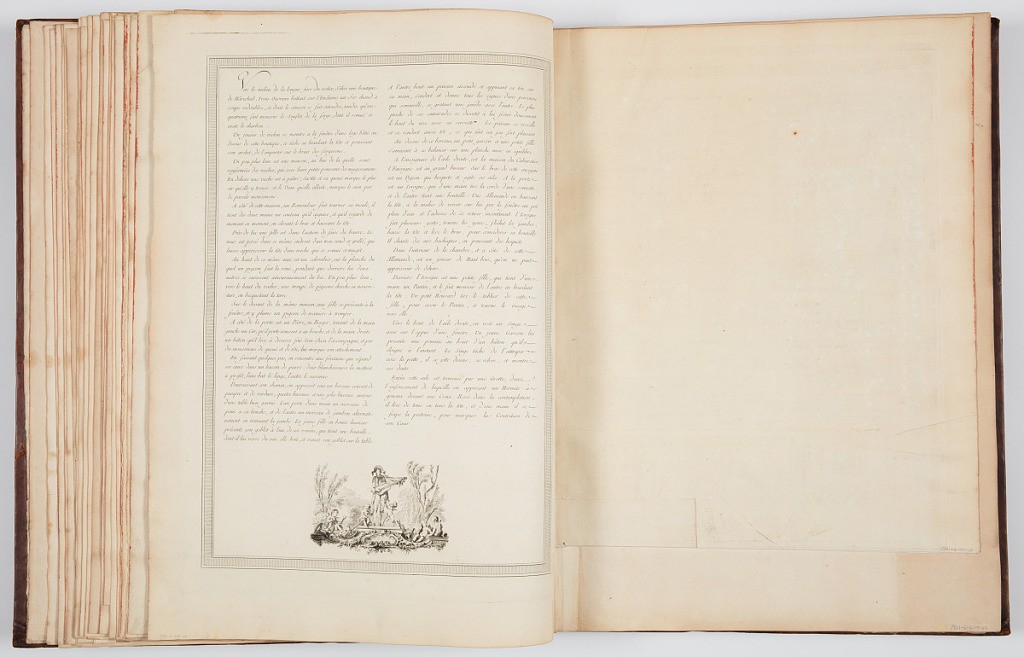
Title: Description of the Rock Wall, Verso
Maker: Emmanuel Héré de Corny, French, 1705–1763
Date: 1753
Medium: Engraving on laid paper
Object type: Bound print
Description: Description of the automata of the "rocher" (continuation from the recto, 1921-6-201-25). At the bottom of the page is a vignette of a standing musician on a rocaille platform, surrounded by putti.